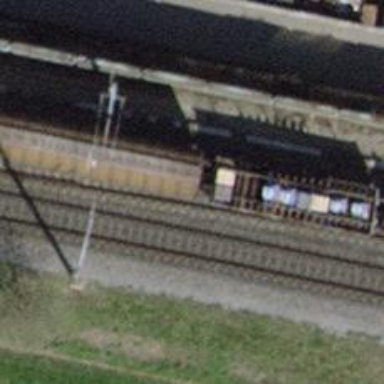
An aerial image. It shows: Single-track electrified railway siding with contact line.